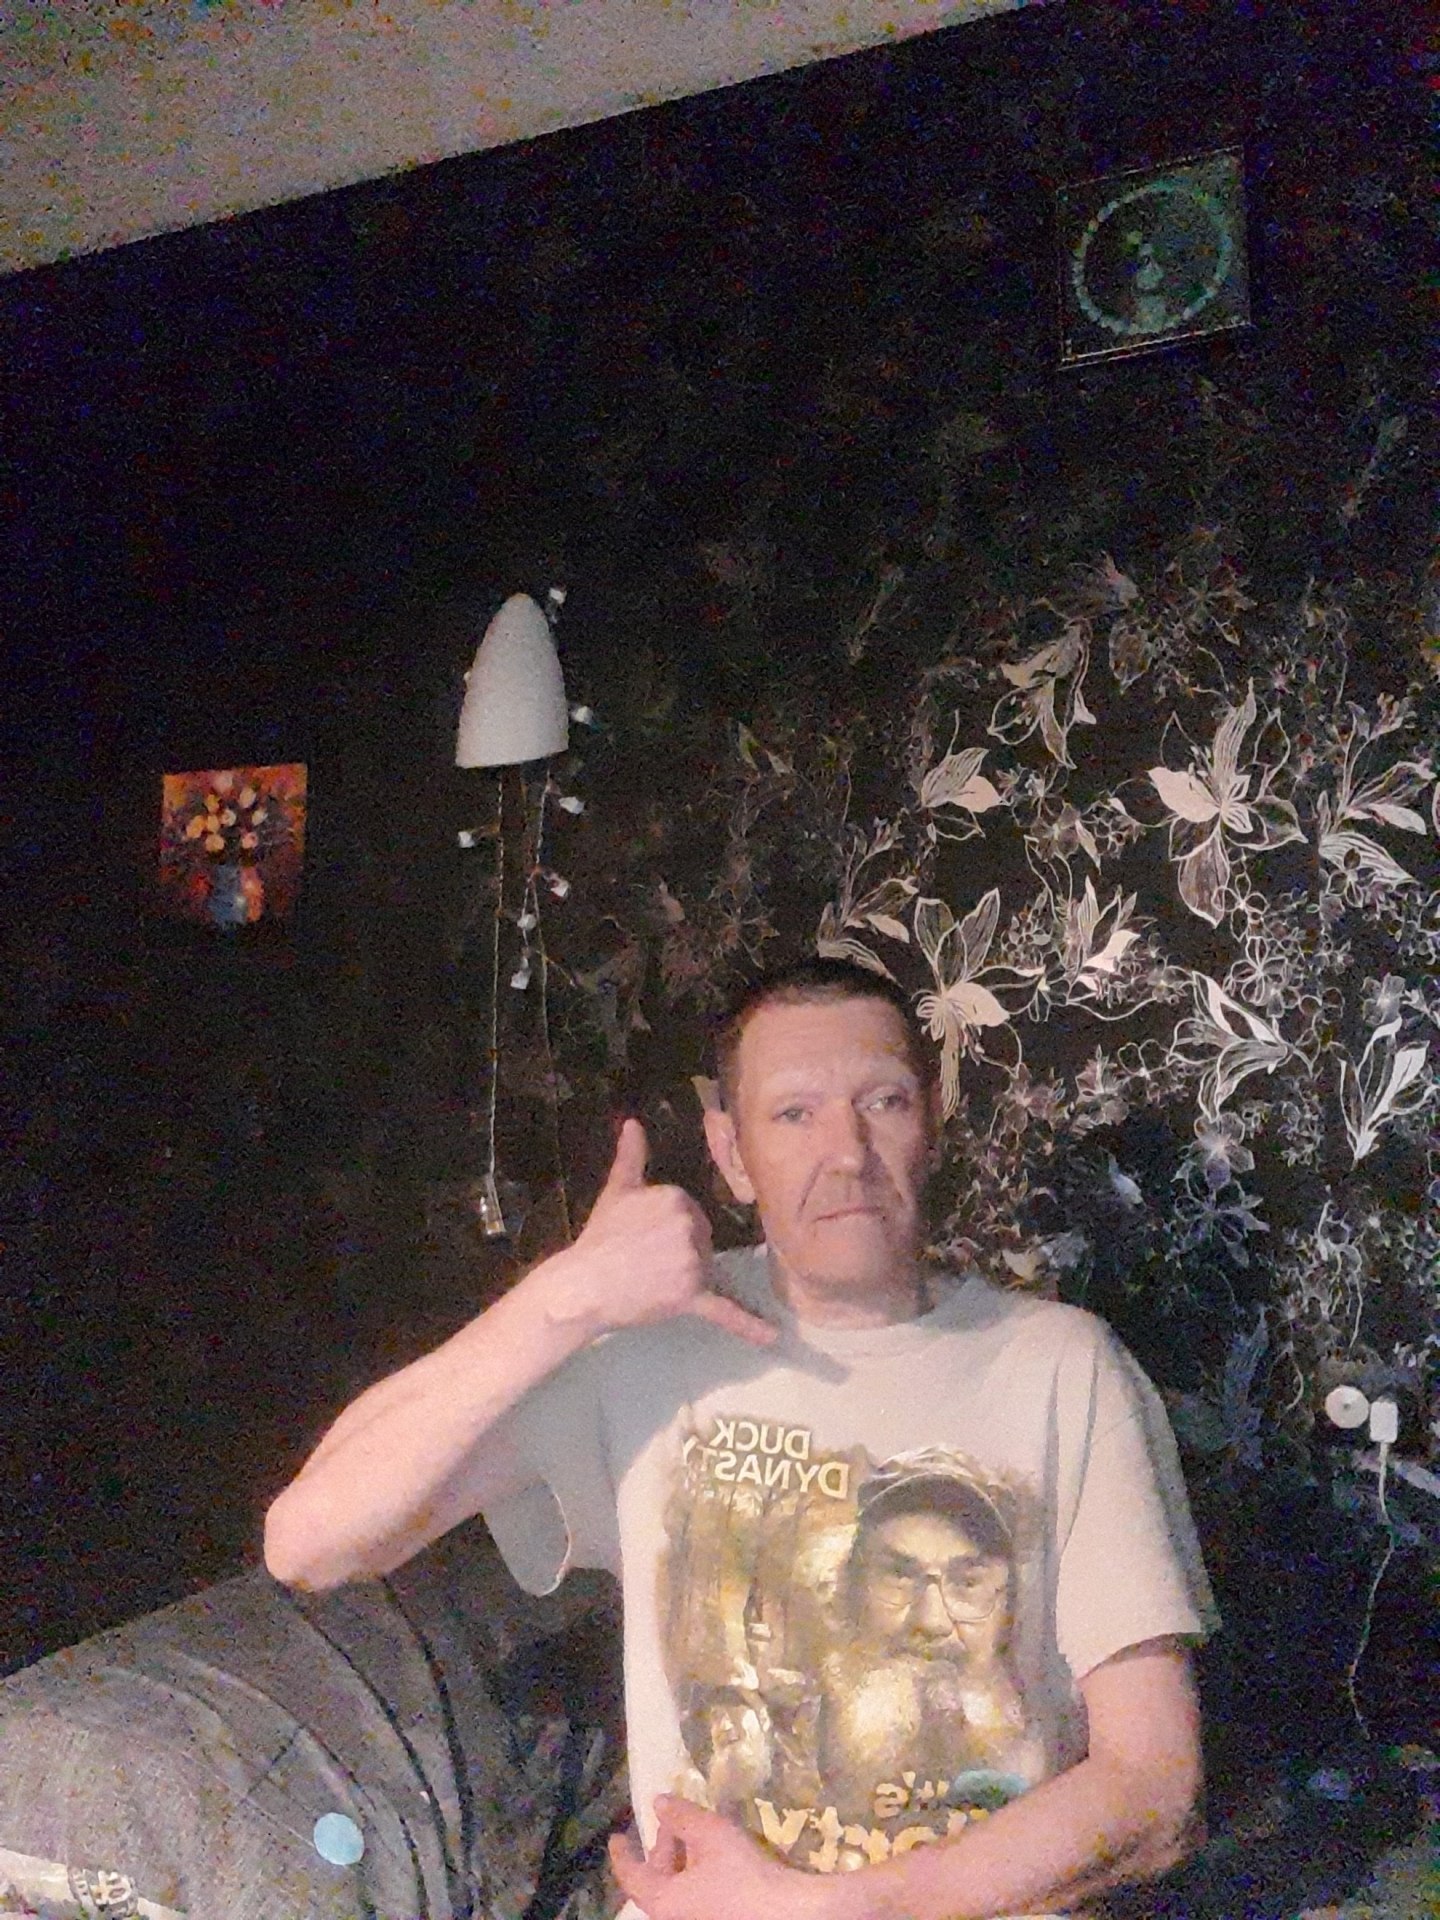
Label: noise